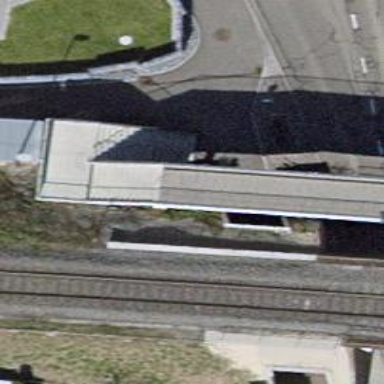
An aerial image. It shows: Sidewalk with asphalt surface. The sidewalk is part of road that goes through tunnel.